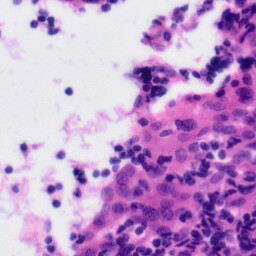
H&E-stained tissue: Tonsil